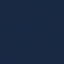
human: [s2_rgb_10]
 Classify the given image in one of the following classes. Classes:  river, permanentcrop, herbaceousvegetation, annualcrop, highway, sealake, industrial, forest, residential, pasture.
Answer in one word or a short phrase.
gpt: SeaLake